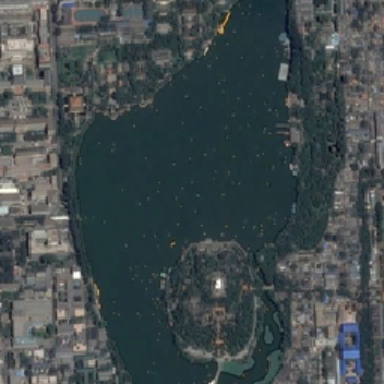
A lake with black water in the middle .